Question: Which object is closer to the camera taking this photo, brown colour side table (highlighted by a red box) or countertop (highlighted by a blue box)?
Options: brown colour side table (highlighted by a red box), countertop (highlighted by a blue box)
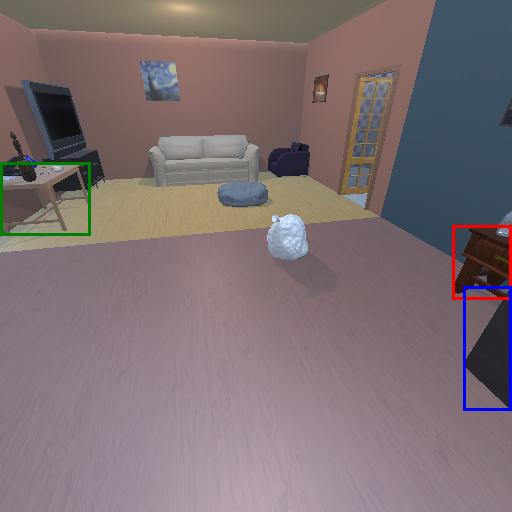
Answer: brown colour side table (highlighted by a red box)